Question: If I create a toolbar with a label and a button like this:
'''
<ToolBar Height="26" >
<Label>Hi mom</Label>
<Button>Press me</Button>
</ToolBar>
'''
The button text centers on the toolbar and does not get clipped.

How can I make the text on the label appear with an equal apperance as the button?
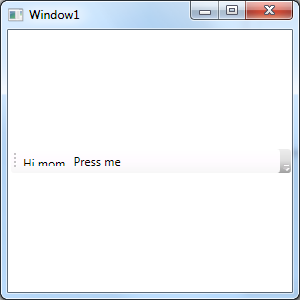
Answer: Here's how to do it with a Label (fixed Left/Right padding)
'''
<ToolBar Height="26" >
<Label Padding="5,0,5,0" VerticalAlignment="Center">Hi mom</Label>
<Button>Press me</Button>
</ToolBar>
'''